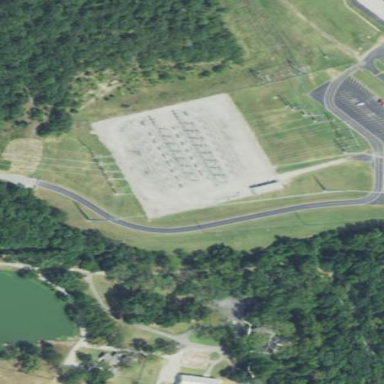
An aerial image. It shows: Power substation.